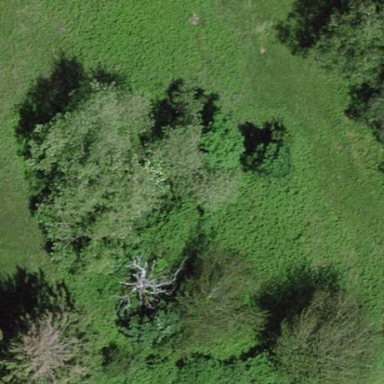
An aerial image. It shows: Forest area.